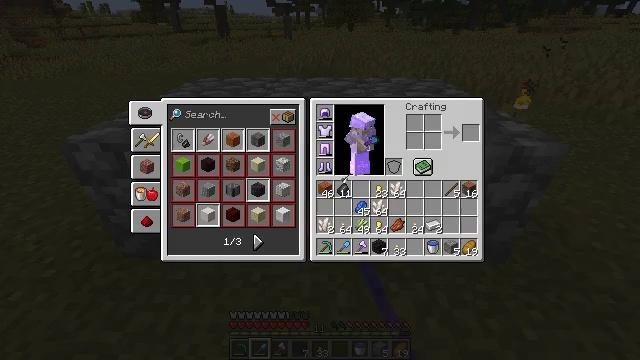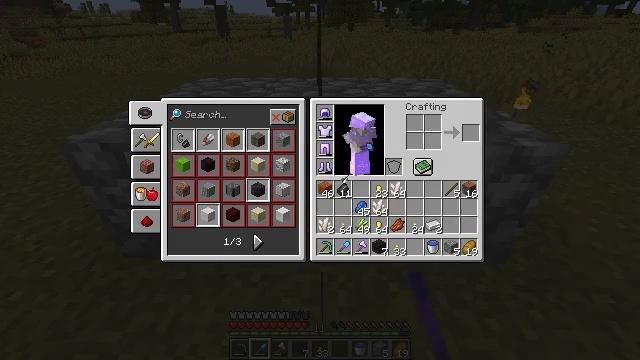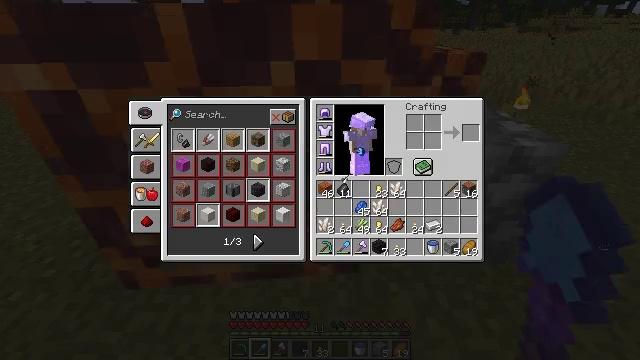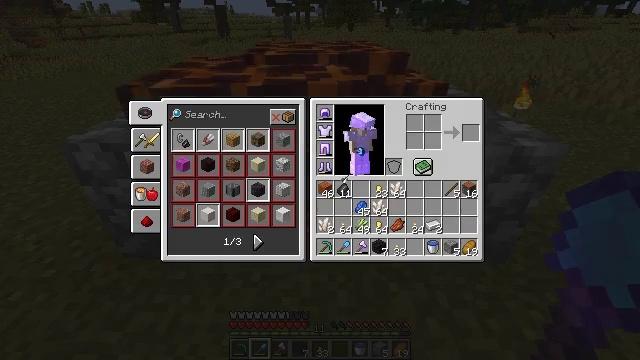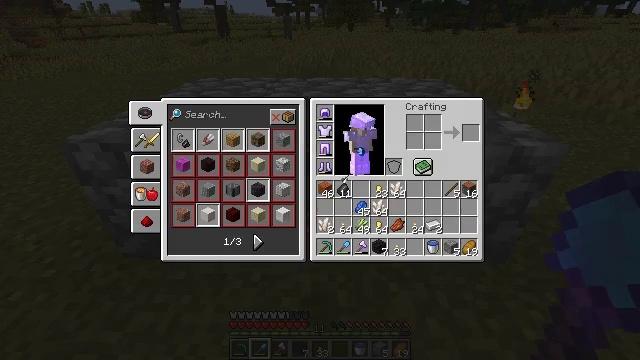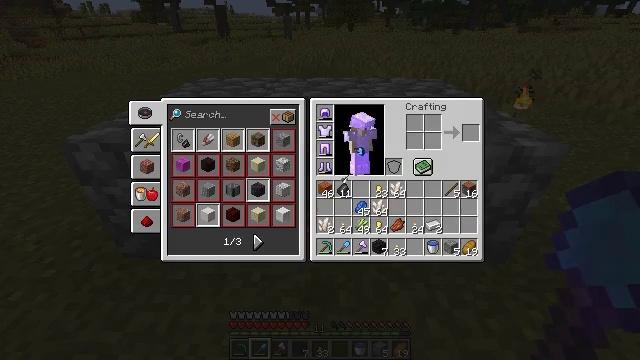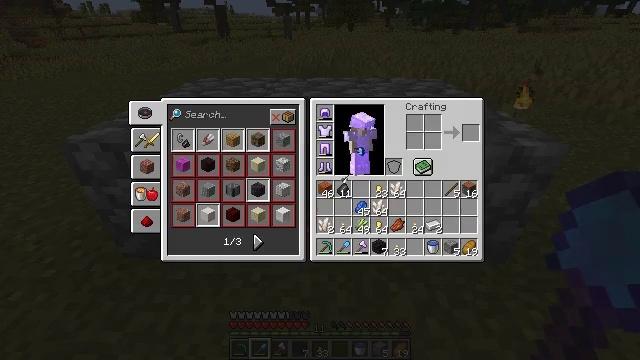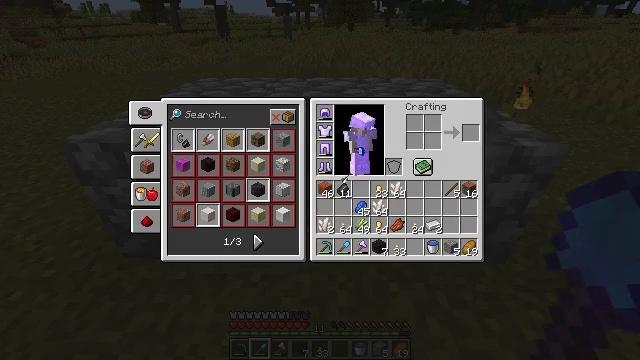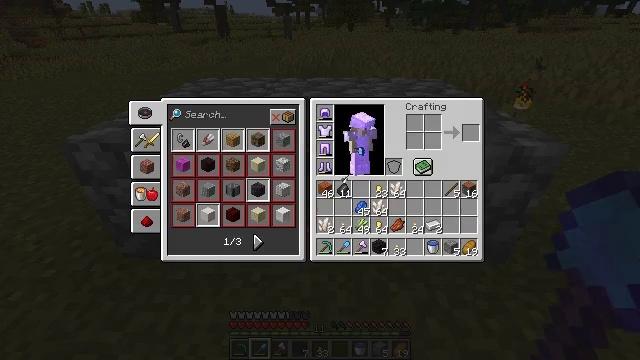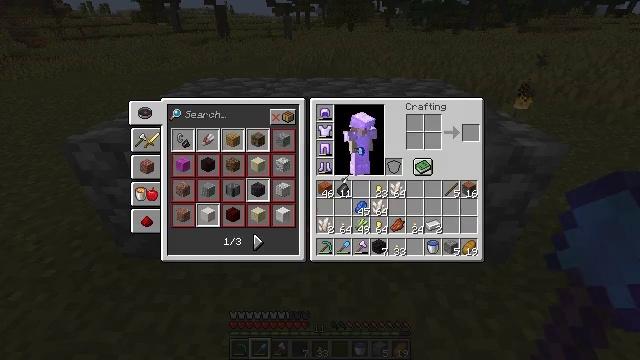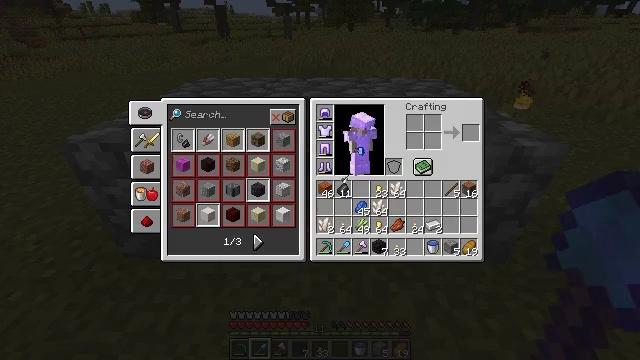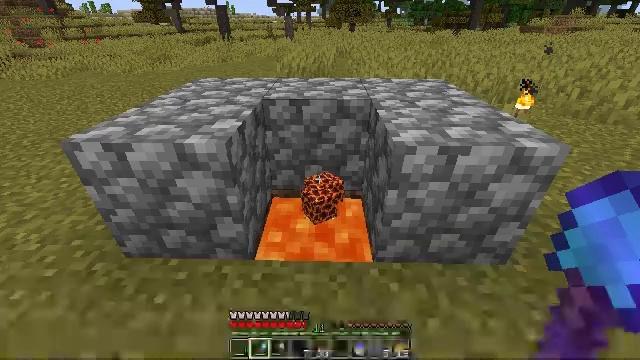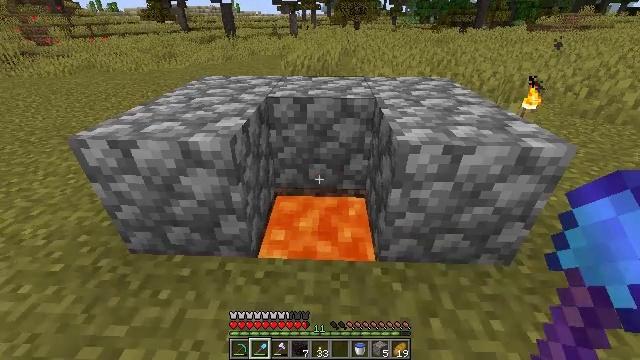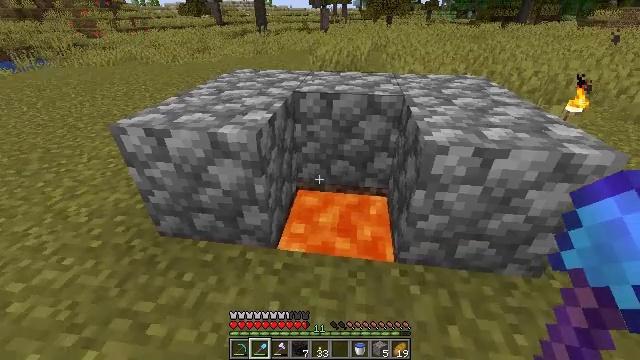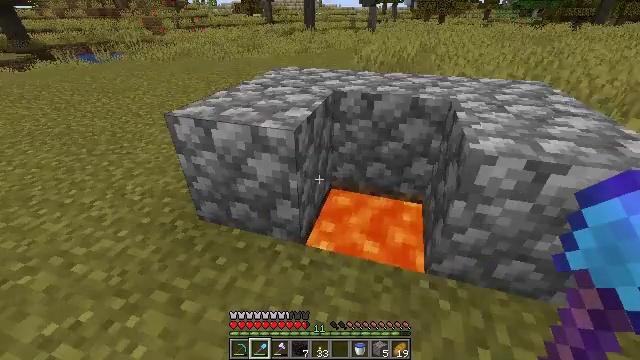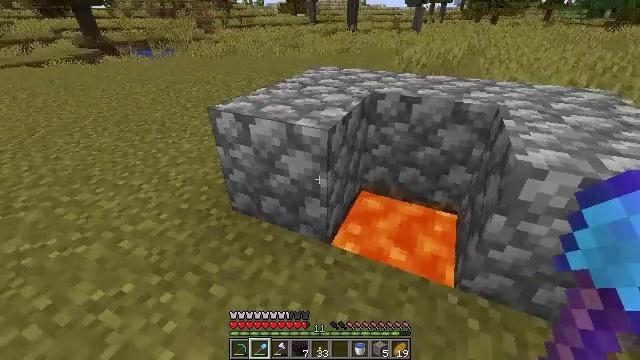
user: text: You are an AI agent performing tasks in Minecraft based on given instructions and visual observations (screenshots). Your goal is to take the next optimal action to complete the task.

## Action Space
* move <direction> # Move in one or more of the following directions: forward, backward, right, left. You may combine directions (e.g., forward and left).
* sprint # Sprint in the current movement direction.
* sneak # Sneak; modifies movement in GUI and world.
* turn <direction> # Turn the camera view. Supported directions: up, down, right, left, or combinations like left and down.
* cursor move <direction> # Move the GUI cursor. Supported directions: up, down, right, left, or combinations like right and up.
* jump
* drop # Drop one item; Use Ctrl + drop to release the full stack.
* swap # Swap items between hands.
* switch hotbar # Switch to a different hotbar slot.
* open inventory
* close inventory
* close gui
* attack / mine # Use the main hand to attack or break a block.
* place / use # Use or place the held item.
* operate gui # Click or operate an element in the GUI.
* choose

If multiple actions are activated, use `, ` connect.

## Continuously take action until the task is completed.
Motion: motion action
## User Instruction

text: Turn ancient debris into netherite scrap using a furnace.
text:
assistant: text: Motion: open gui
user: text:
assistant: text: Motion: no_op
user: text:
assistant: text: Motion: no_op
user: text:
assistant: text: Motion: no_op
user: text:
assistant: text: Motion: no_op
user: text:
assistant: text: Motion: no_op
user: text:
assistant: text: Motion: no_op
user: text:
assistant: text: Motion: no_op
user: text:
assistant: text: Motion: no_op
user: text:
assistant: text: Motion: no_op
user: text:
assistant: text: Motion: no_op
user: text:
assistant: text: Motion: close gui
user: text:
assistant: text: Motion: turn left
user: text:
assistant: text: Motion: turn left
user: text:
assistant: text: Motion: turn left
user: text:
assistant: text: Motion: turn left
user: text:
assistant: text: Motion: turn left
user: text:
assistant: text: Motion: turn left
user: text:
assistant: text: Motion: turn left
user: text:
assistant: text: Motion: turn left and up
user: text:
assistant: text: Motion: move forward, turn left and up
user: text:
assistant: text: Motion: move forward, turn left and up
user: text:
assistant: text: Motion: move forward, turn left and up
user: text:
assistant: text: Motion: move forward, turn left and up
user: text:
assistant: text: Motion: move forward, turn left
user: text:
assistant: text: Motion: move forward, turn left
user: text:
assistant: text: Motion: move forward
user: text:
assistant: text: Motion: move forward
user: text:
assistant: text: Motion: move forward
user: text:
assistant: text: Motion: move forward